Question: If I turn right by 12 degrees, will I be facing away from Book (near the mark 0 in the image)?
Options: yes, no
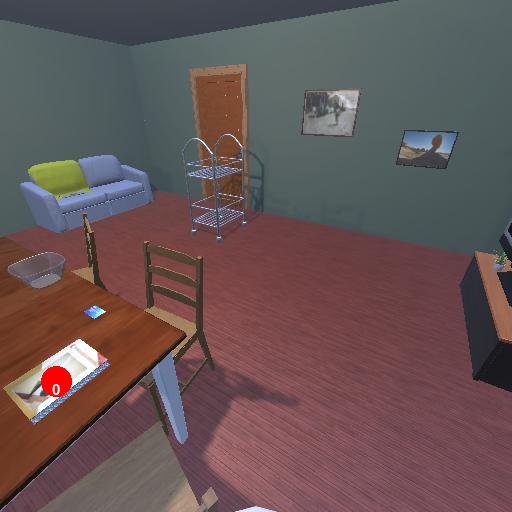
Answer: yes